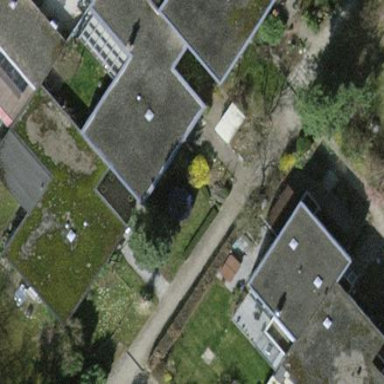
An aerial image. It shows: Terrace building.